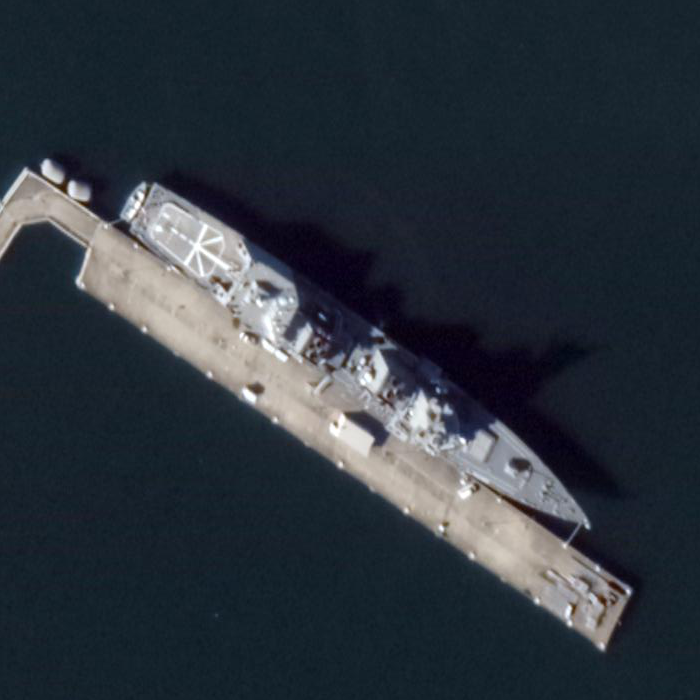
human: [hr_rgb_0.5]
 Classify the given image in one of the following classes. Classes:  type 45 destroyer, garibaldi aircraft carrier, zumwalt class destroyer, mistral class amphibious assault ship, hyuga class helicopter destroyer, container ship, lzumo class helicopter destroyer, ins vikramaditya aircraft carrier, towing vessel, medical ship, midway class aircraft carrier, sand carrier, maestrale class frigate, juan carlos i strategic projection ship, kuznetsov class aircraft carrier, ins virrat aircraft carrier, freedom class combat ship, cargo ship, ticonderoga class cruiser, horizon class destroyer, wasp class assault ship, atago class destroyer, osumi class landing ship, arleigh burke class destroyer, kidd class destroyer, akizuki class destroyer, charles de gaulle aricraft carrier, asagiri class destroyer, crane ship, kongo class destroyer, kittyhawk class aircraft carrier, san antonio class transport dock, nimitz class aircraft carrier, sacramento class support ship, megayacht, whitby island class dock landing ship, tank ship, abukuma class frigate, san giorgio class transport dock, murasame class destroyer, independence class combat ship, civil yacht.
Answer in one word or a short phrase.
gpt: Akizuki class destroyer